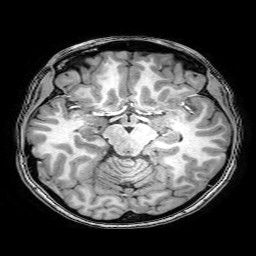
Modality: T1w
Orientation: coronal
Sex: female
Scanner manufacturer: philips
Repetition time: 0.008098 s
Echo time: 0.0037 s